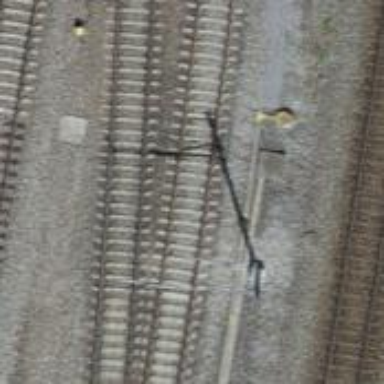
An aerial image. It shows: Single-track electrified railway with contact line. It is spur line for service.